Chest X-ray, PA view. Patient: 56 years old, sex F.
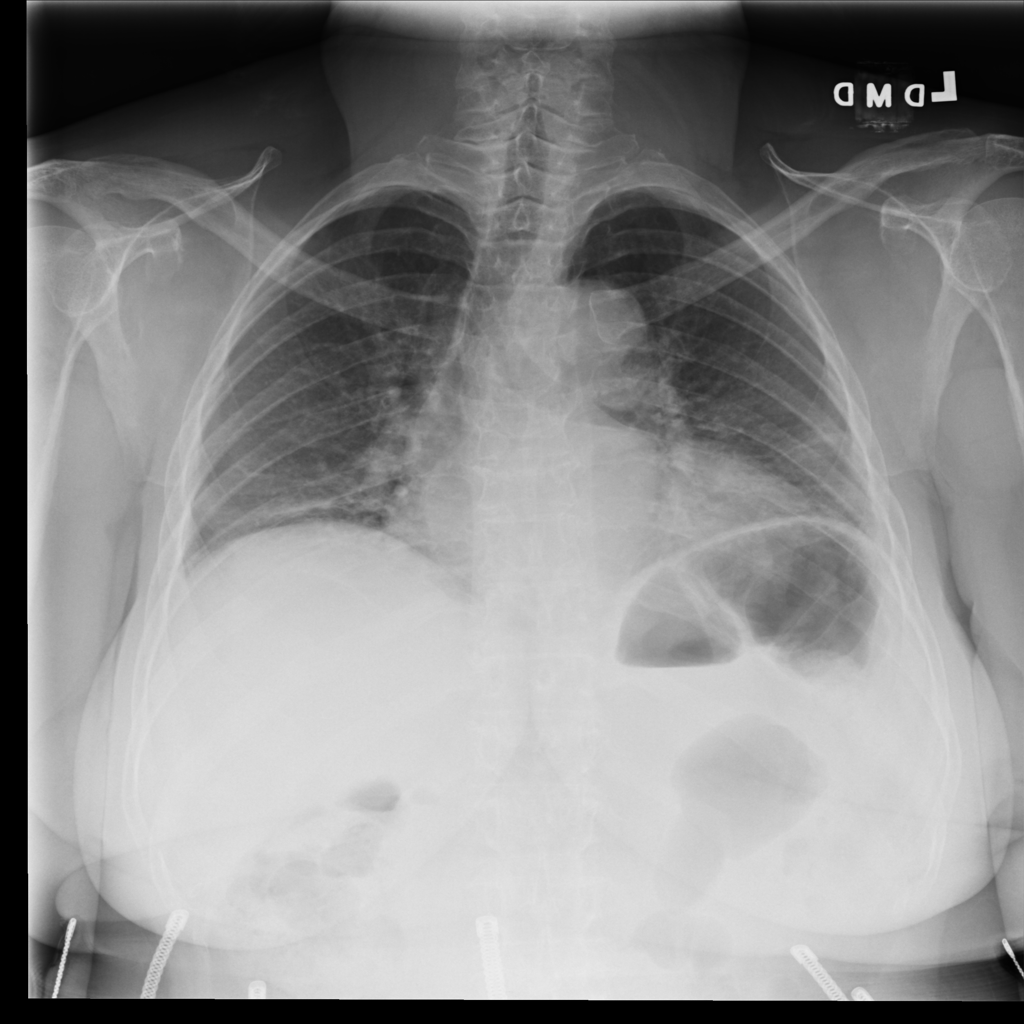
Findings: Atelectasis